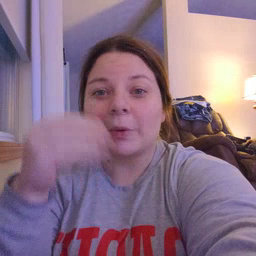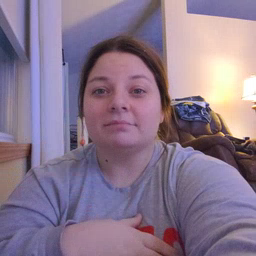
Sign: home